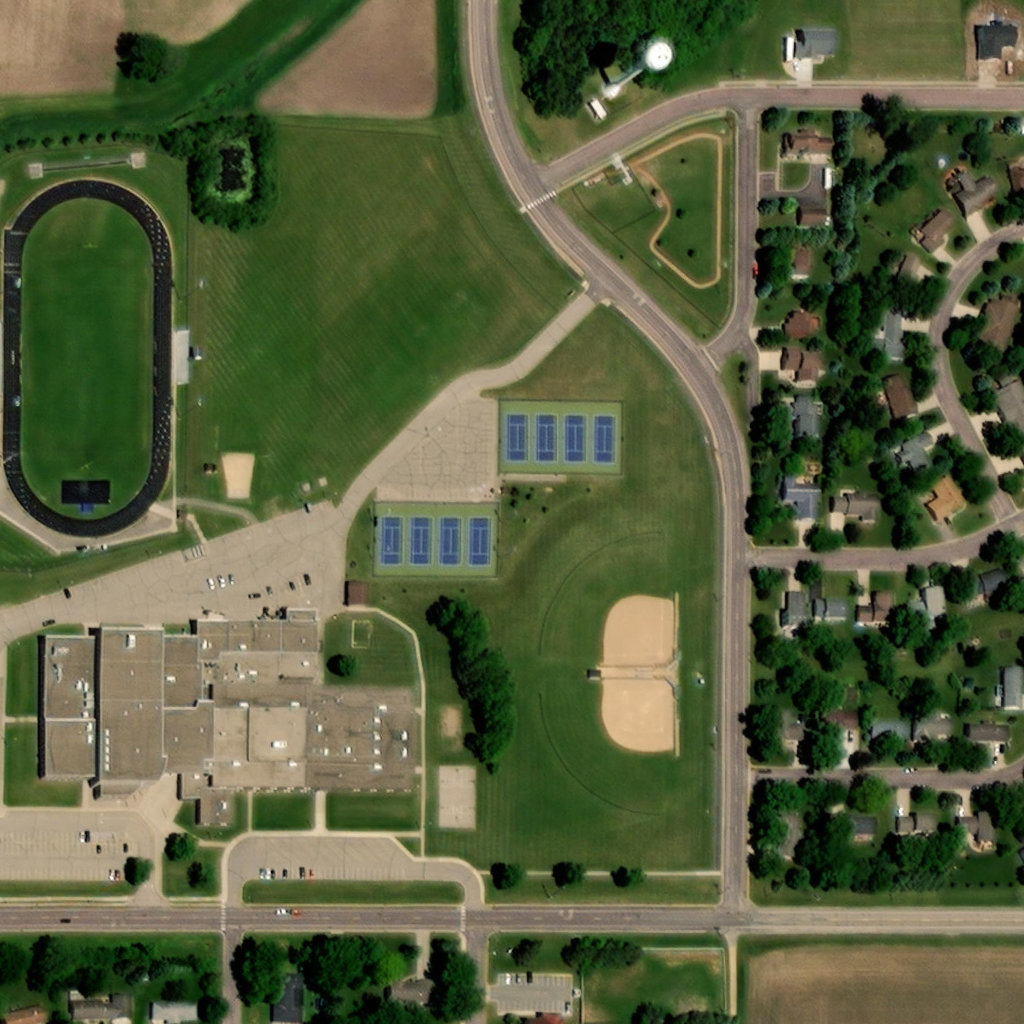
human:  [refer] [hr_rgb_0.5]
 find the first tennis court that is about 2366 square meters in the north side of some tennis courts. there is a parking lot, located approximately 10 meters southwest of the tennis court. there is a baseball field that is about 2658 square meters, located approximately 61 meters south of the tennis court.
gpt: <box>[[48, 38, 61, 46, 0]]</box>